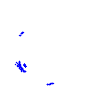
Particle: pion